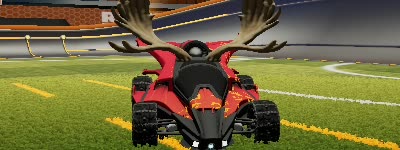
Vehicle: aftershock